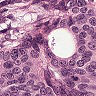
Metastatic tissue present: yes